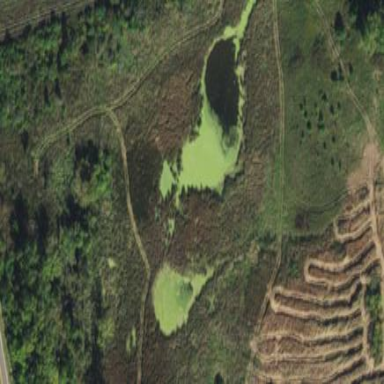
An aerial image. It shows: Pond surrounded by natural water.